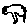
Label: cat